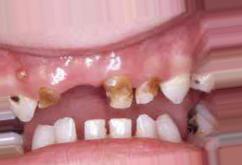
Condition: Caries